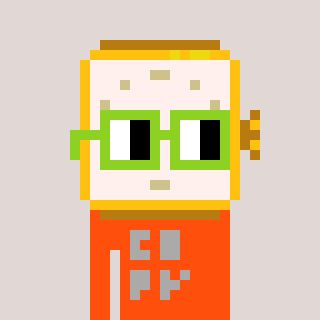
a pixel art character with square light green glasses, a watch-shaped head and a orange-colored body on a warm background